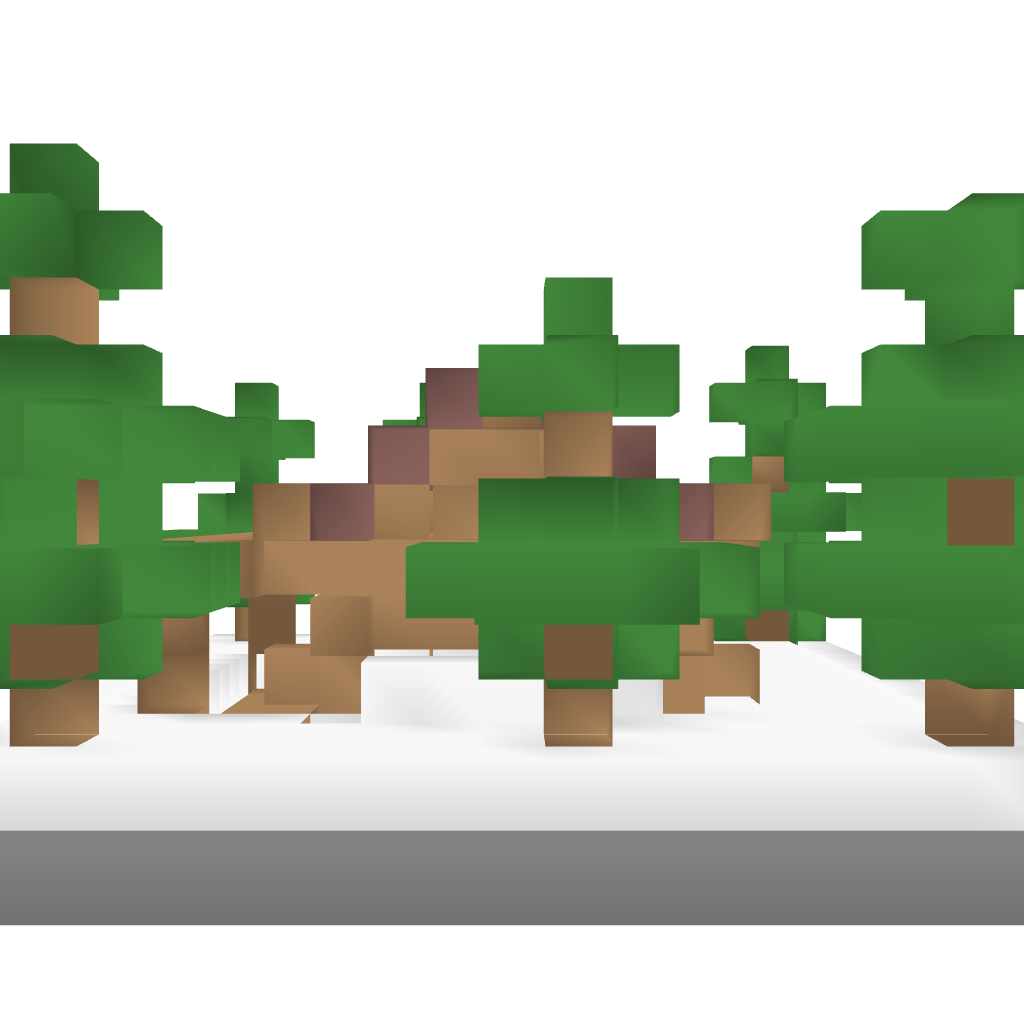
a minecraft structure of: Taiga Hut bad low quality